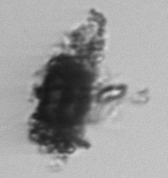
Label: Thalassiosira_TAG_external_detritus